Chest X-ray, AP view. Patient: 62 years old, sex M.
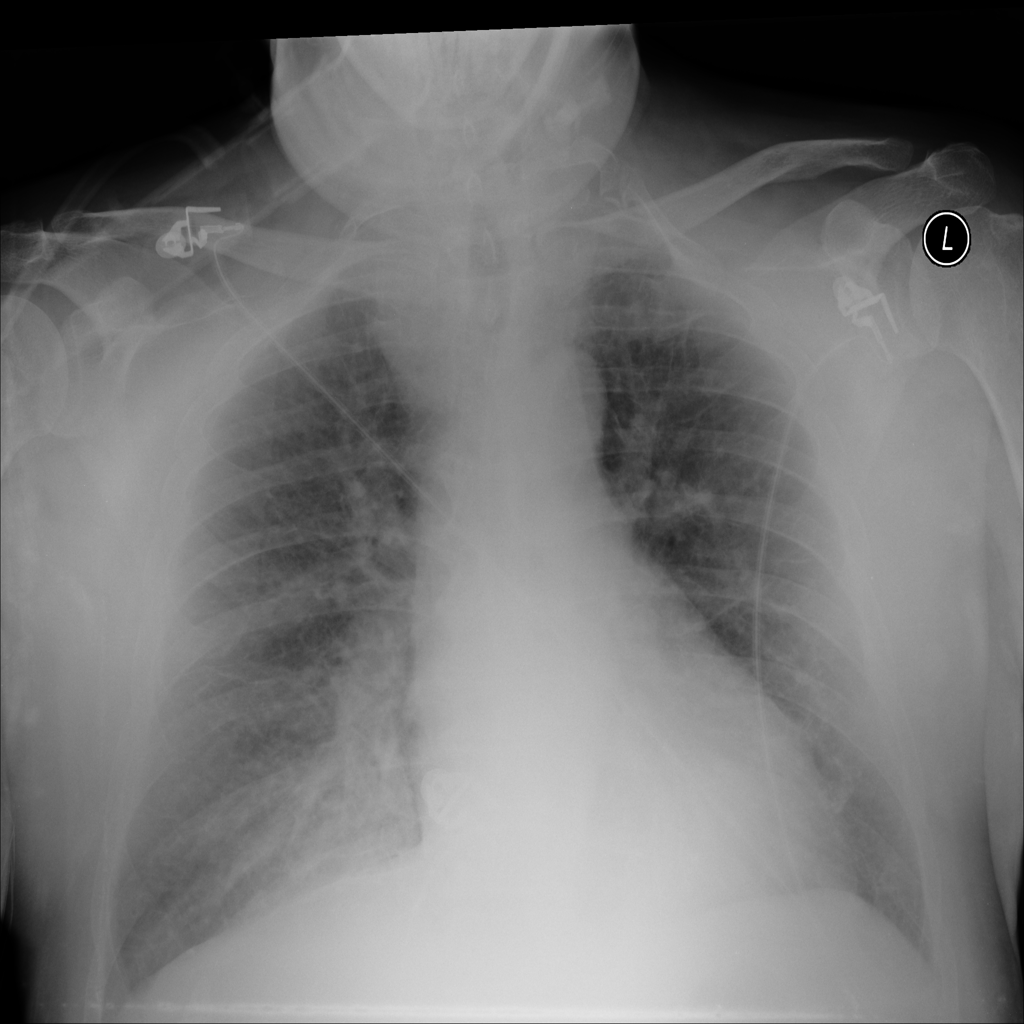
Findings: Consolidation, Edema, Infiltration